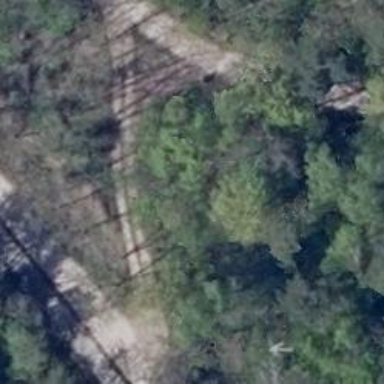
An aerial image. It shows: Sandy track road with grade 4 track type.